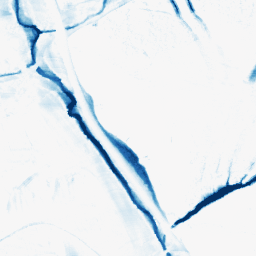
Category: morphological
Decomposition family: morphological_ellipse
Decomposition parameters: operation: closing
width: 10
height: 30
Upsampling method: quartic
Upsampling parameters: scale: 4
Upsampling scale: 4